Aerial crown-view tile of a tropical tree (Barro Colorado Island, Panama), acquired 20250715:
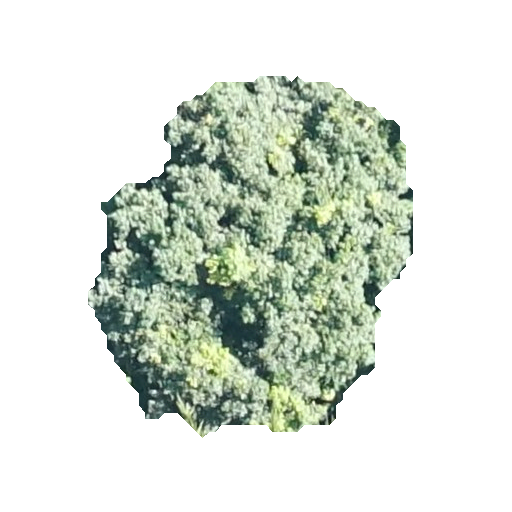
Species: Protium stevensonii
GBIF accepted scientific name: Tetragastris panamensis
Crown area: 127.758 m²